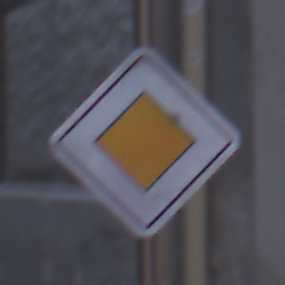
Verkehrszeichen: Vorfahrtsstrasse
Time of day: MorningAfternoon
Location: Outdoor (Urban)
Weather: PartlyCloudy
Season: NotSpecified
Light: Natural